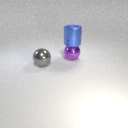
large gray metal sphere in front of large purple metal sphere